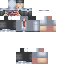
A male human skin with medium skin, wearing brown long hair dressed in a blue hoodie and black pants, featuring a closed mouth.